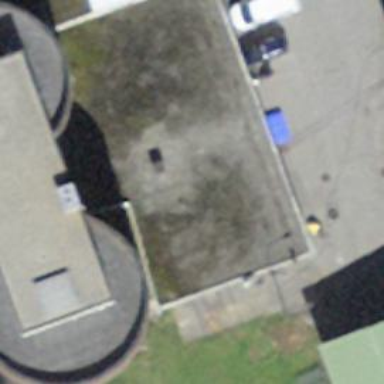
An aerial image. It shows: View of wastewater plant.